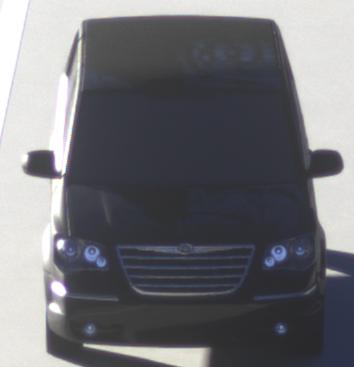
Make: Chrysler
Model: Grand Voyager 3.8
Detailed model: Grand Voyager
Model produced from: 2008/03
Model produced until: 2010/12
Doors: 5
Color: black
Road condition: dry road
Daytime: sunrise or sunset
Contrast: high contrast